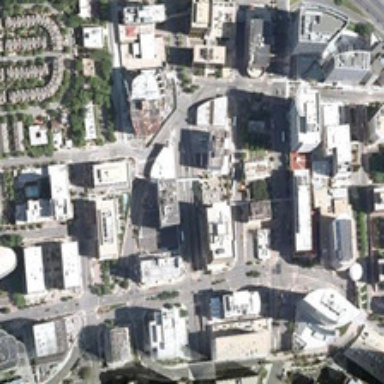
Many buildings are in a commercial area .